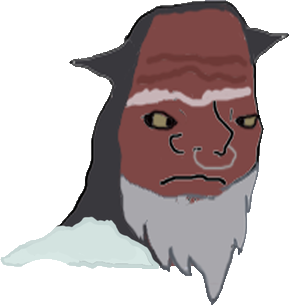
Label: 5_Grug